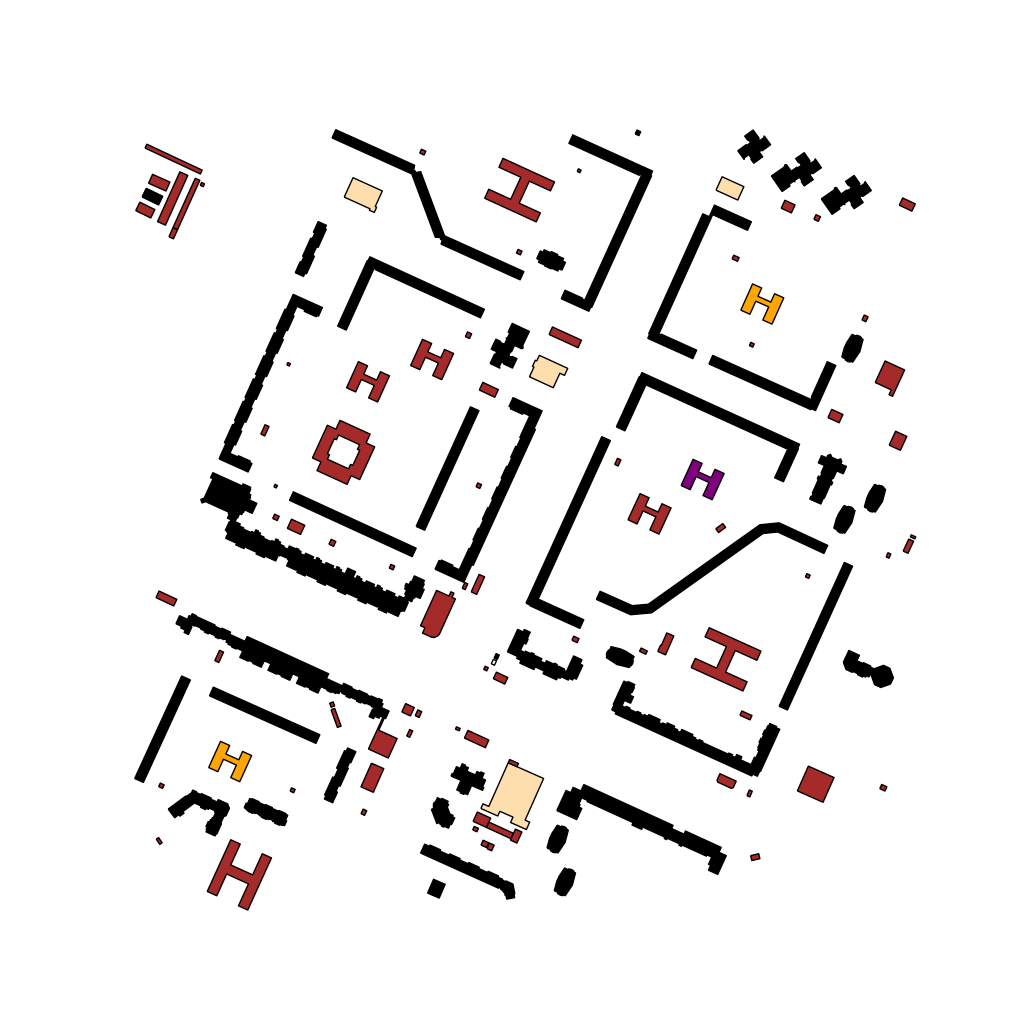
Tags: overhead vector_map, business, recreation, residential, special, modern, soviet, high_rise, individual_rise, low_rise, density_3, Building, Facility, Grocery, Kinder, School, Supermkt, 1.0 km²